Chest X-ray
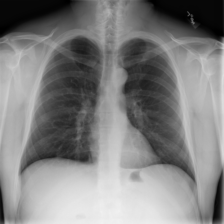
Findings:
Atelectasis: negative
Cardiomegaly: negative
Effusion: negative
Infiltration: negative
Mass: negative
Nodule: negative
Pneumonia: negative
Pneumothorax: negative
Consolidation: negative
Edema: negative
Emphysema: negative
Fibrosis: negative
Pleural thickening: negative
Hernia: negative